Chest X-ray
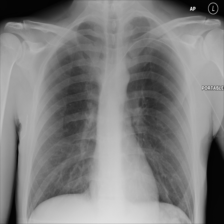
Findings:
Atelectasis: negative
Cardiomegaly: negative
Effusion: negative
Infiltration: negative
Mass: negative
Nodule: negative
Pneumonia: negative
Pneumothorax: negative
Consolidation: negative
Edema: negative
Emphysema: negative
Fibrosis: negative
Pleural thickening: negative
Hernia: negative